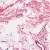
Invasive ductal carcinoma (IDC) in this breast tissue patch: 0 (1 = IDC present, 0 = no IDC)